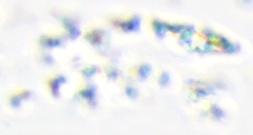
Label: Phaeocystis